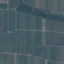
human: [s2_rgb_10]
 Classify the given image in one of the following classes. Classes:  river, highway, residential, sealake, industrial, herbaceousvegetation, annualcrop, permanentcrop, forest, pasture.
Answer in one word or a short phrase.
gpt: PermanentCrop